Question: I have a ASP.Net Web Application with many Custom Server Controls.
Unfortunately, <URL>.
I'm new to Ninject; the following is my simple approach to solve the problem.
Since I have many Custom Server Controls, I'll end up creating a multiple of instance of StandardKernel.
Is it a bad design? Thanks!
'''
public interface ICalculate
{
int Add(int x, int y);
}
public class Calculate : ICalculate
{
public int Add(int x, int y)
{
return x + y;
}
}
public class DemoModule : NinjectModule
{
public override void Load()
{
Bind<ICalculate>().To<Calculate>();
}
}
public class MyServerControl : CompositeControl
{
private TextBox TextBox1;
private TextBox TextBox2;
private Label Label1;
public ICalculate Calculate { get; set; }
public MyServerControl()
{
IKernel kernel = new StandardKernel(new DemoModule());
Calculate = kernel.Get<ICalculate>();
}
protected override void CreateChildControls()
{
TextBox1 = new TextBox{ID = "TextBox1", Text = "1"};
Controls.Add(TextBox1);
TextBox2 = new TextBox {ID = "TextBox2", Text = "2"};
Controls.Add(TextBox2);
var button1 = new Button {ID = "Button1", Text = "Calculate"};
button1.Click += button1_Click;
Controls.Add(button1);
Label1 = new Label {ID = "Label1"};
Controls.Add(Label1);
}
private void button1_Click(object sender, EventArgs e)
{
int value1 = Int32.Parse(TextBox1.Text);
int value2 = Int32.Parse(TextBox2.Text);
Label1.Text = "Result:" + Calculate.Add(value1,value2);
}
}
'''

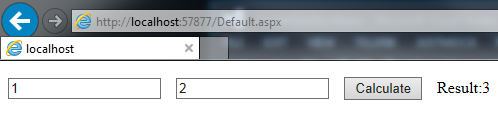
Answer: Yes, creating a multiple of instance of Ninject's kernel is bad practicle, because creating and configuration Ninject's kernel its a very expensive operation. In your case this will happen every time, when new control will created.
I think, be better make 'IKernel' as static field, and use him as 'Service Locator' pattern in 'CompositeControl'
It's not so bad, but it works.
'''
public class Global : NinjectHttpApplication
{
public static IKernel Kernel;
protected override IKernel CreateKernel()
{
IKernel kernel = new StandardKernel(new DemoModule());
return kernel;
}
}
public class MyServerControl : CompositeControl
{
public ICalculate Calculate { get; set; }
public MyServerControl()
{
Calculate = Global.Kernel.Get<ICalculate>(); // like service locator
}
}
'''